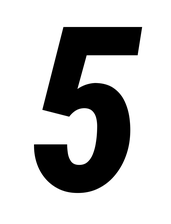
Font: Roboto-Italic_Condensed_ExtraBold_Italic